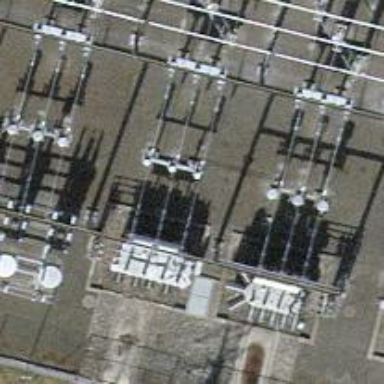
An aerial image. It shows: Power line with 3 cables in bay configuration.